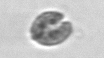
Label: coccolithophorid